A spectrogram of one vibration snapshot from a rotating-machine test bench is shown (time on one axis, frequency on the other). Diagnose the rotating machine from this image, choosing from: normal, misalignment, unbalance, looseness.
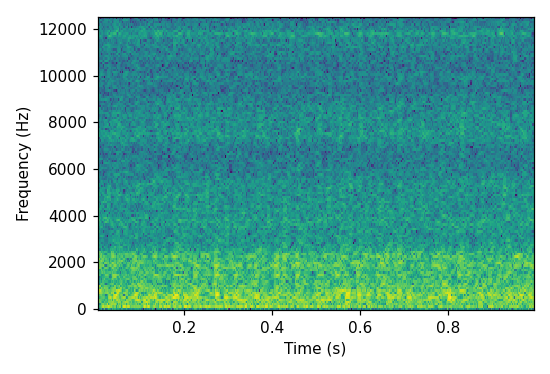
Answer: looseness